Question: '''
using namespace std;
#include <iostream>
#define _USE_MATH_DEF
#include <conio.h>
#include <cmath>
int main()
{
const double e = 2.71;
double x, a, b, c, A, B, C, M;
cout << "Enter the value of x, a, b and c: ";
cin >> x >> a >> b >> c;
A = x + pow(sqrt(x + a), 3);
// cout << A;
B = x - sqrt((abs(x - b)));
// cout << B;
C = A / B;
M = pow(e, -1 * c) * C;
cout << "The result of function is " << M;
_getch();
return 0;
}
'''
For example, lets define , , , .
Calculator returns as , but code calculates 'M' as '-4.49459'.
This is mathematical formula that I need to code:

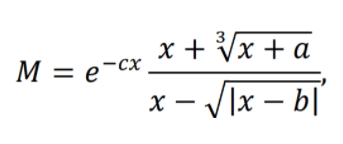
Answer: Here I see some problems, namely 'A' must be
'''
A = x + pow(sqrt(x + a), 1.0/3.0);
'''
'B' and 'C' definition is correct, but 'M' must be
'''
M = pow(e, -1 * c * x) * C;
'''
I would also like to point out that 'conio.h' is a non standard header file and '_getch()' is non standard.